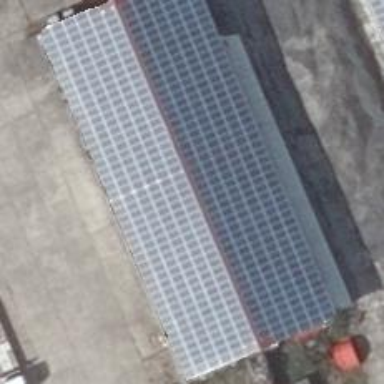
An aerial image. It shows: Solar photovoltaic panel generator.